Interaction volume radius: 5 \u00c5
Interaction volume height: 35 \u00c5
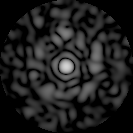
Disorder parameter: 0.8505